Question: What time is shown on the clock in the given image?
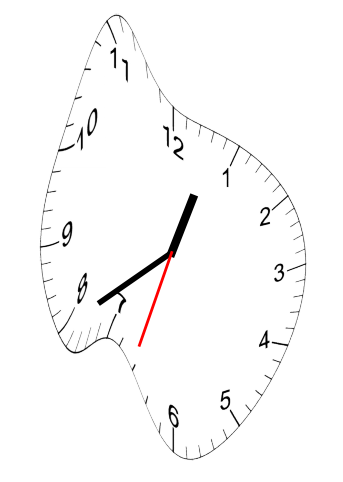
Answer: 12:39:33